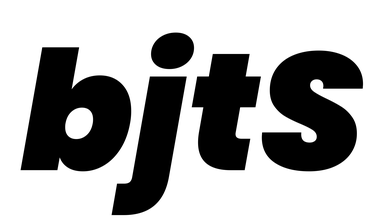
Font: Poppins-BlackItalic